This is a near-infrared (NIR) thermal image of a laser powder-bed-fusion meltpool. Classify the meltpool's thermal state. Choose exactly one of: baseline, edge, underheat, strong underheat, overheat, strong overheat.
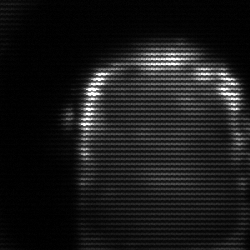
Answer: baseline